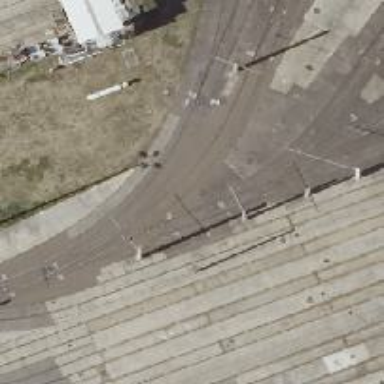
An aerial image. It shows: Railway switch.